九年级 · 组合几何学
(8 分) 如图, $A B$ 是 $\odot O$ 的直径, 弦 $C D$ 交 $A B$ 于点 $E$, 连接 $A C, A D$. 若 $\angle B A C=35^{\circ}$,

(1)求 $\angle D$ 的度数;

(2)若 $\angle A C D=65^{\circ}$, 求 $\angle C E B$ 的度数.

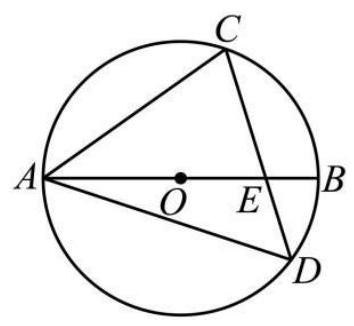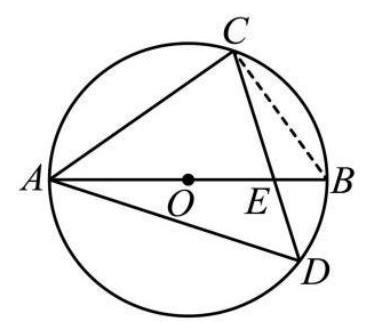
答案:  (1)55 度

(2) 100 度

解析: (1) 先根据直径所对的角是直角得出 $\angle A C B=90^{\circ}$, 再根据三角形内角和定理得出 $\angle A B C=55^{\circ}$, 最后根据同弧所对的圆周角相等, 求解即可;

（2）根据三角形外角的性质求解即可.

【详解】(1) 连接 $C B$,

$\because A B$ 是 $\odot O$ 的直径,

$\therefore \angle A C B=90^{\circ}$,

$\because \angle B A C=35^{\circ}$,

$\therefore \angle A B C=90^{\circ}-\angle B A C=55^{\circ}$,

$\therefore \angle A B C=\angle D=55^{\circ} \angle A B C=\angle D=55^{\circ}$;

(2) $\because \angle C E B$ 是 $\triangle A C E$ 的一个外角, $\angle B A C=35^{\circ}, \angle A C D=65^{\circ}$,

$\therefore \angle C E B=\angle B A C+\angle A C D=100^{\circ}$.

【点睛】本题考查了圆周角定理, 三角形内角和定理和外角的性质, 熟练掌握知识点是解题的关键.